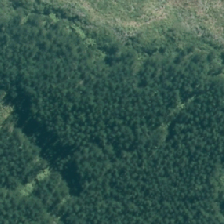
Land cover: harvested_forest